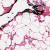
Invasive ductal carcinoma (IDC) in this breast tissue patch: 0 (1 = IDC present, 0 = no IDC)